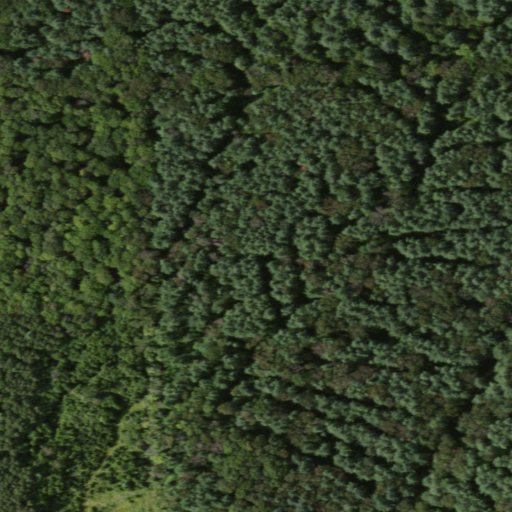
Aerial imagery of mountain in New York named Perkins Hill containing mixed forest, evergreen forest, and deciduous forest